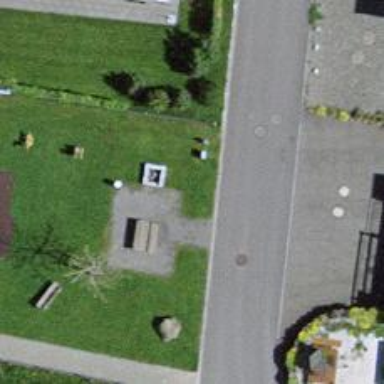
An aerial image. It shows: Street cabinet meant for power infrastructure.